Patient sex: M
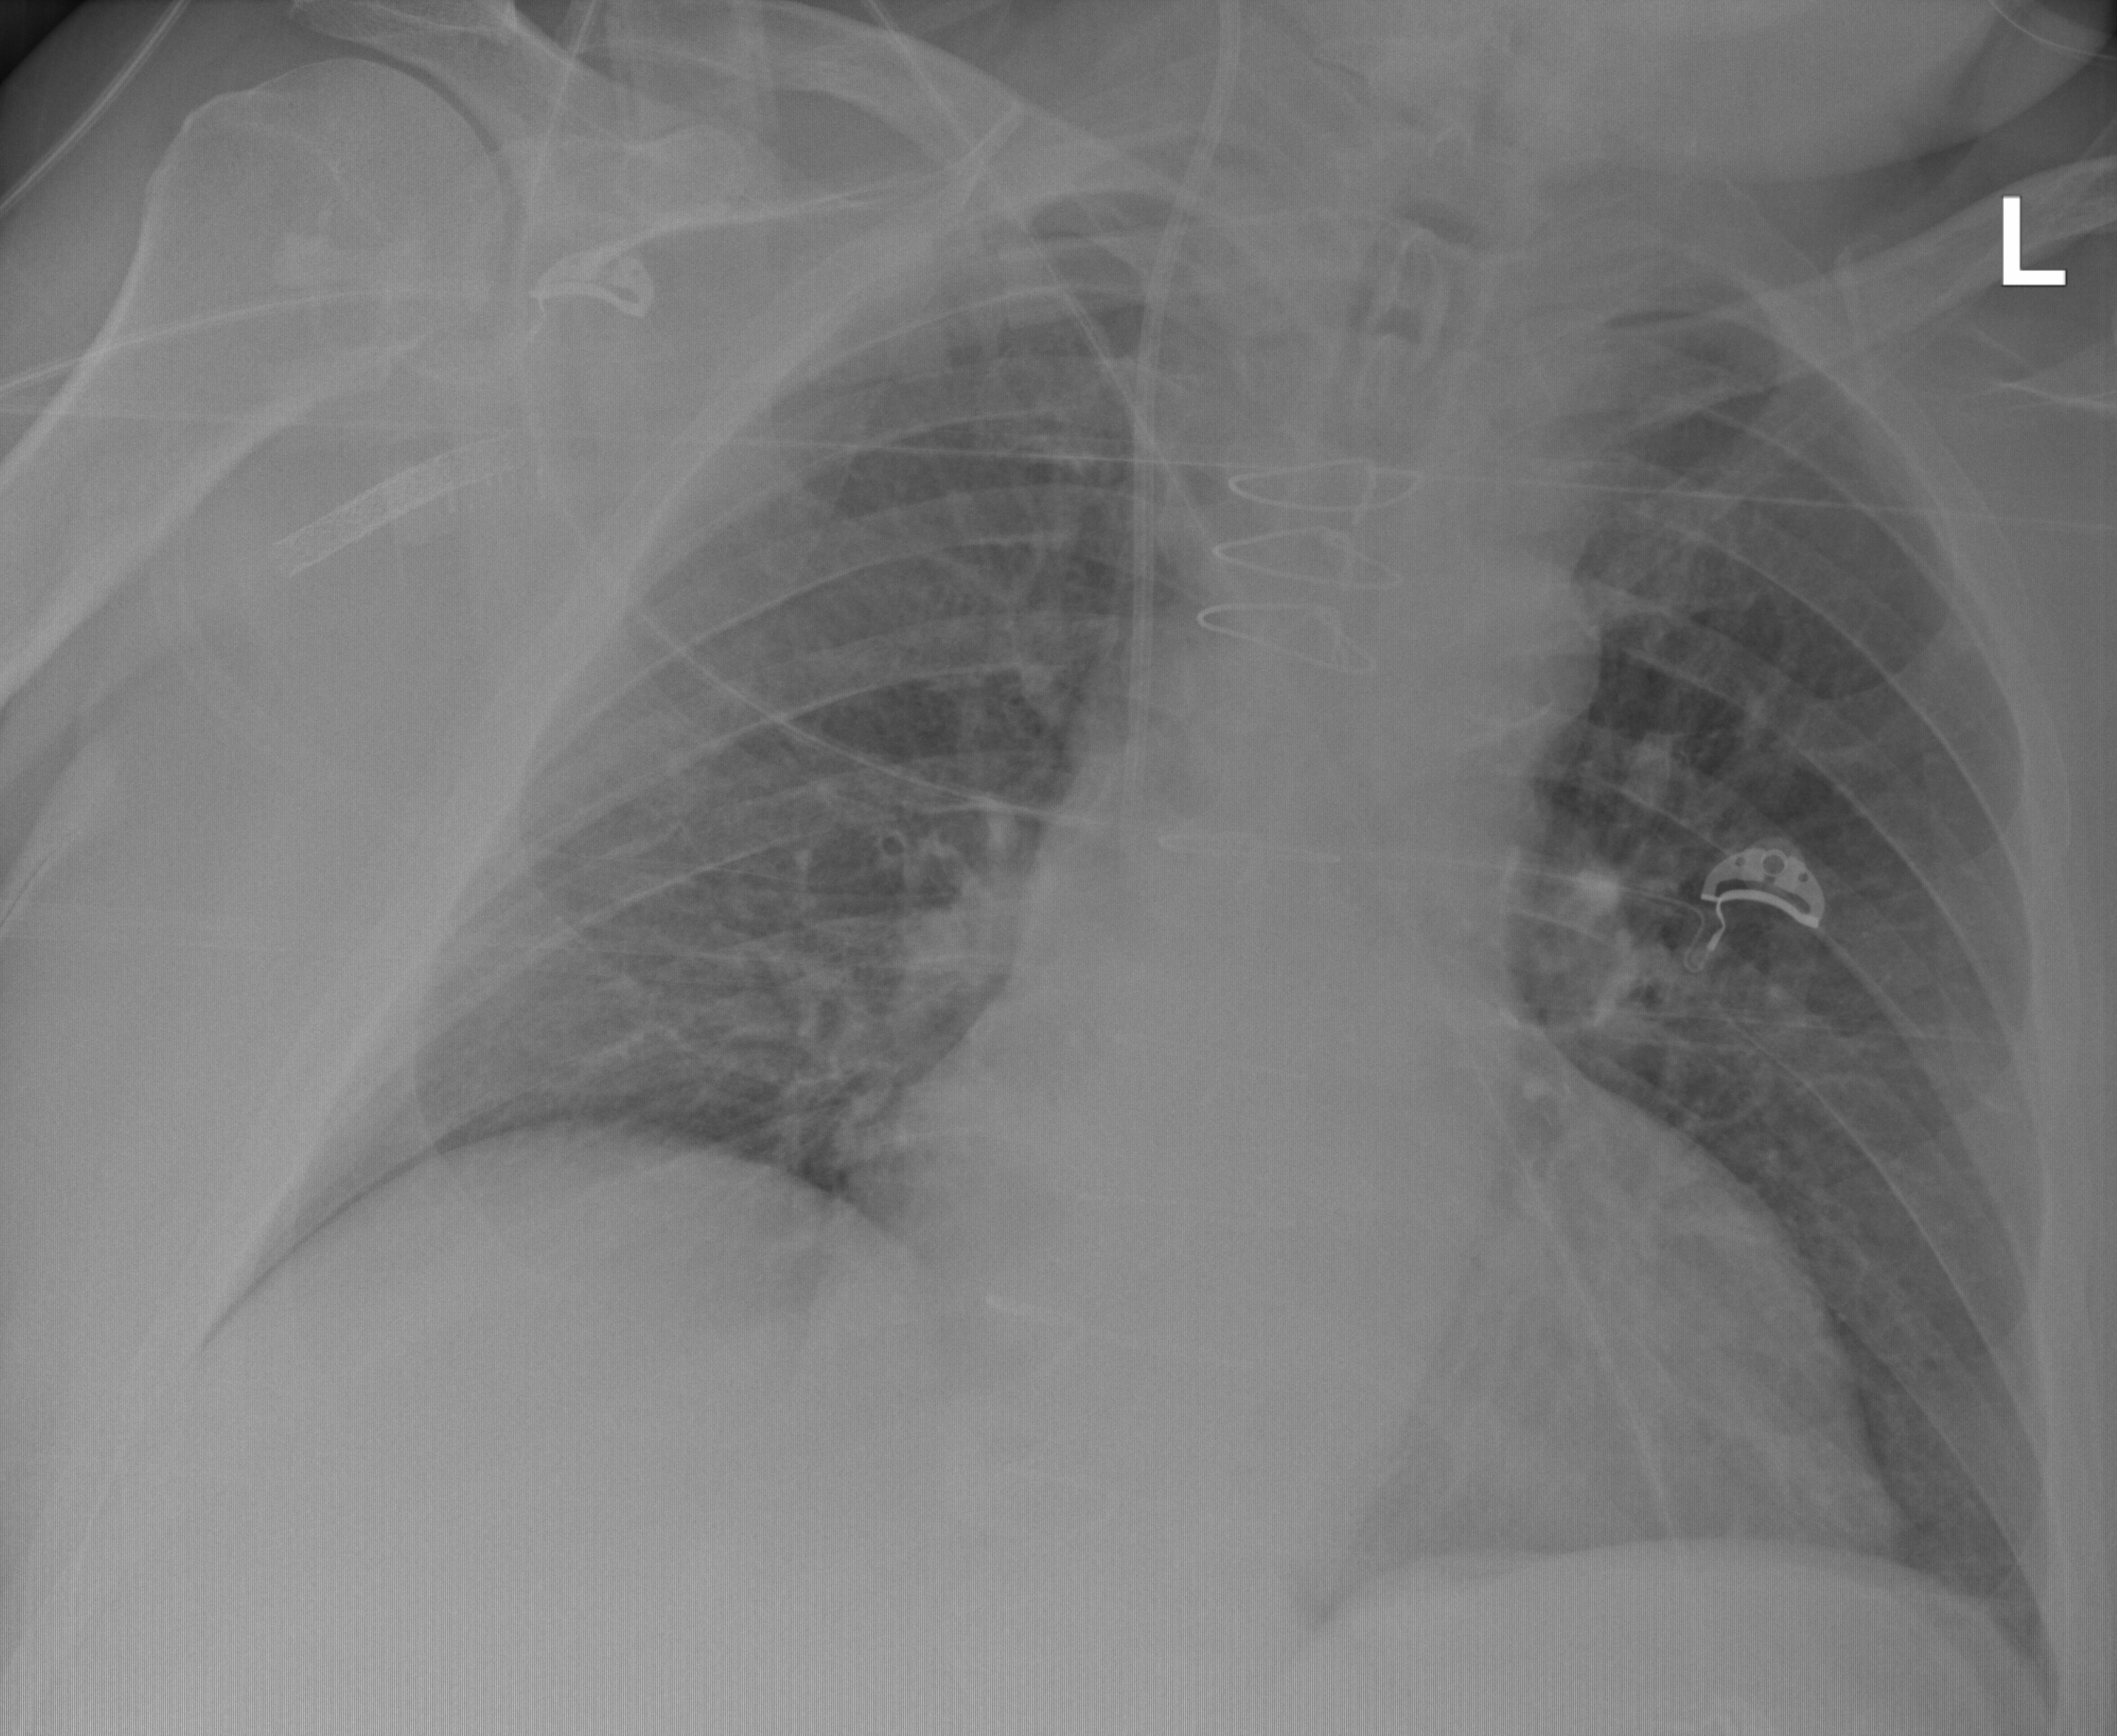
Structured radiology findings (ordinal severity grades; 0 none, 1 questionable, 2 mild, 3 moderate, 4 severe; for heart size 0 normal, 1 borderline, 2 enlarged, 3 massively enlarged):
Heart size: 2
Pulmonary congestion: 0
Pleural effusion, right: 0
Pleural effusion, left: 0
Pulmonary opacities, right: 0
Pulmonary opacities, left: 0
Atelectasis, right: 2
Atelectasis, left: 0